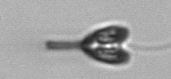
Label: Pyramimonas_longicauda